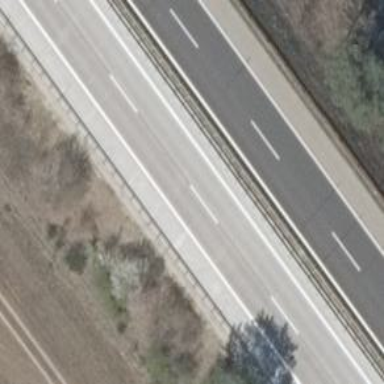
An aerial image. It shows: Motorway with concrete surface.